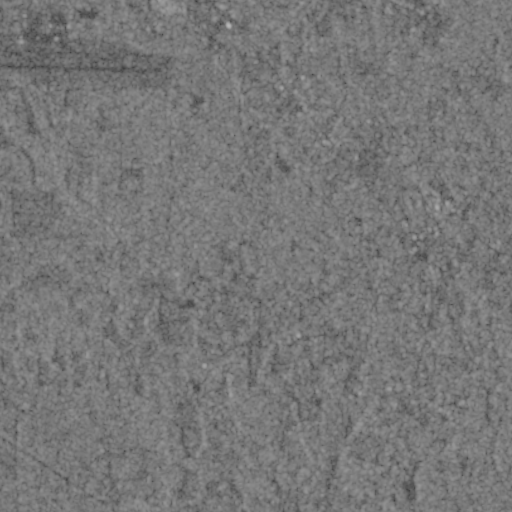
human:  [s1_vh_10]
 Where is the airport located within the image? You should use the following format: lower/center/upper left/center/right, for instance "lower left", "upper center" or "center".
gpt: The airport is located in the upper left of the image.
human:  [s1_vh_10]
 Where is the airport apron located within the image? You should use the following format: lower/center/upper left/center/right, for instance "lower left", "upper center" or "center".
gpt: The airport apron is located in the upper left of the image.
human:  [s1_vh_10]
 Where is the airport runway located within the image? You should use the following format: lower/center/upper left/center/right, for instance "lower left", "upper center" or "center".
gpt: The airport runway is located in the upper left of the image.
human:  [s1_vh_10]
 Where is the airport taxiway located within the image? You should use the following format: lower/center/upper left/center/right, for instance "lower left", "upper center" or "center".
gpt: The airport taxiway is located in the upper left of the image.
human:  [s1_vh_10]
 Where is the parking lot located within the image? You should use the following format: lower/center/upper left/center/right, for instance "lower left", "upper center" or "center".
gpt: The parking lot is located in the lower right of the image.
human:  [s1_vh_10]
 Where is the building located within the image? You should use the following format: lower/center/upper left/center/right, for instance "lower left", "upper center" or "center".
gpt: The building is located in the lower right of the image.
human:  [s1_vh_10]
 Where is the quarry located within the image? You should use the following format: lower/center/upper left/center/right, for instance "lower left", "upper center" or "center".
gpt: There is no quarry in the image.

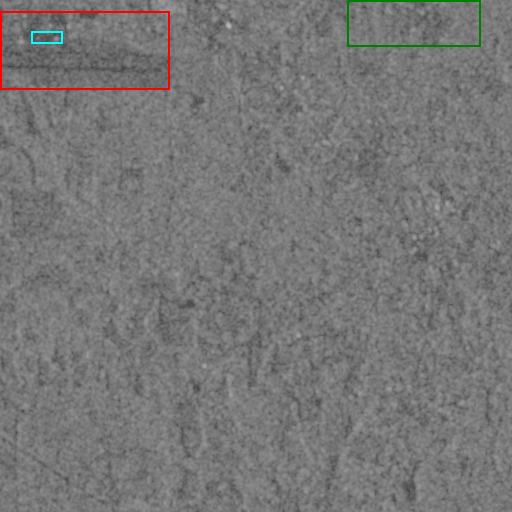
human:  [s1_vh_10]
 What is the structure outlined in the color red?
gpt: The structure outlined in red is an airport.
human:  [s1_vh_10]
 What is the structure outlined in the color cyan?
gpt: The structure outlined in cyan is an airport apron.
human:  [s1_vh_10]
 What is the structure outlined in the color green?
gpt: The structure outlined in green is a park.
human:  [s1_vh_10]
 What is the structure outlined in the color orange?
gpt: There is no orange outline.